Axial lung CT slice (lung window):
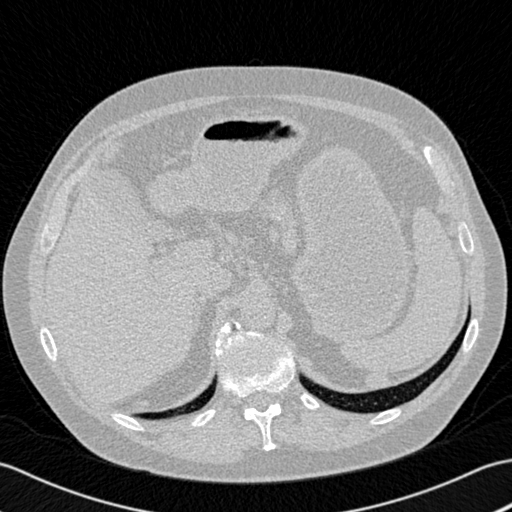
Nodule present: no